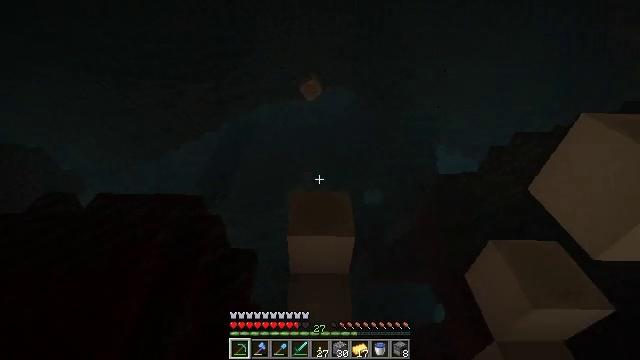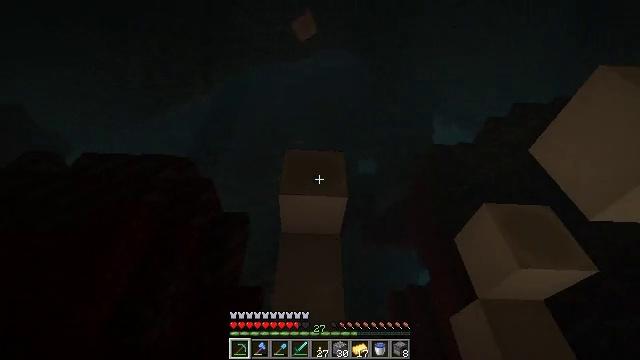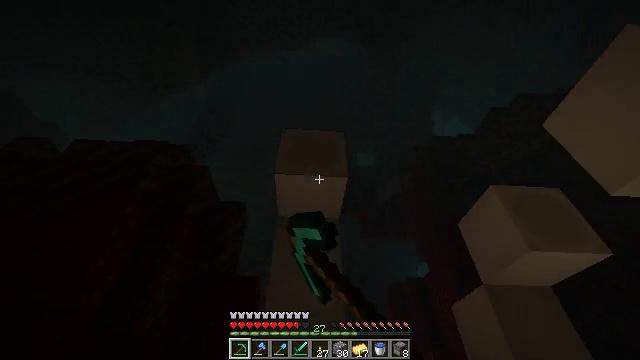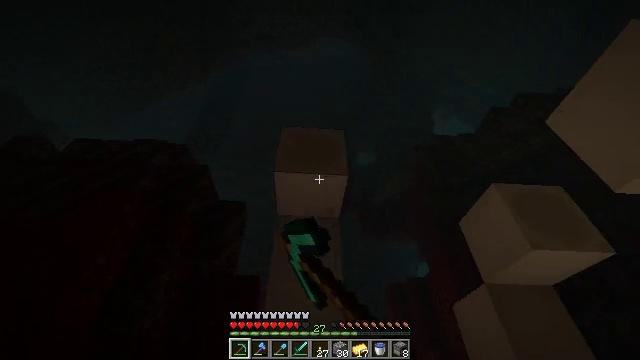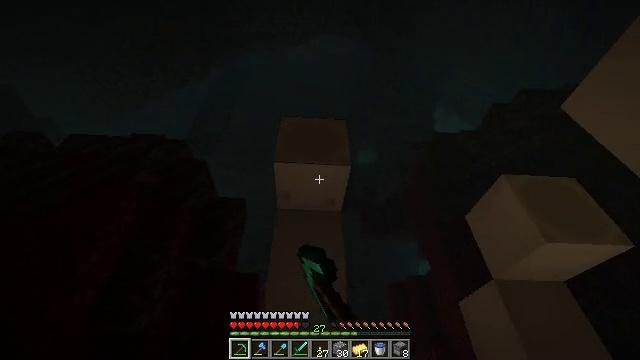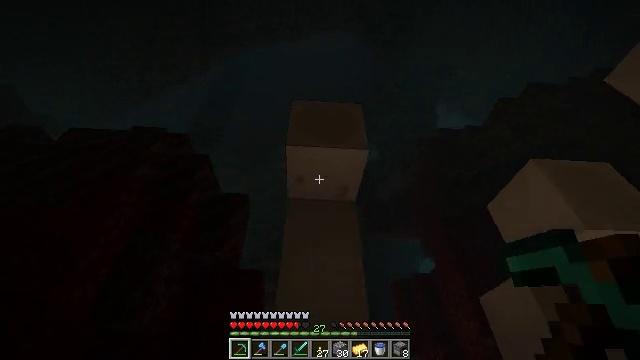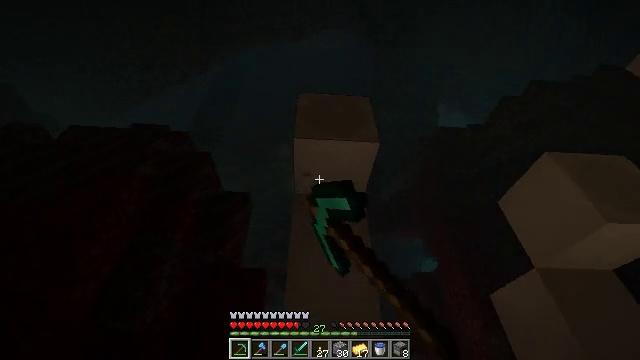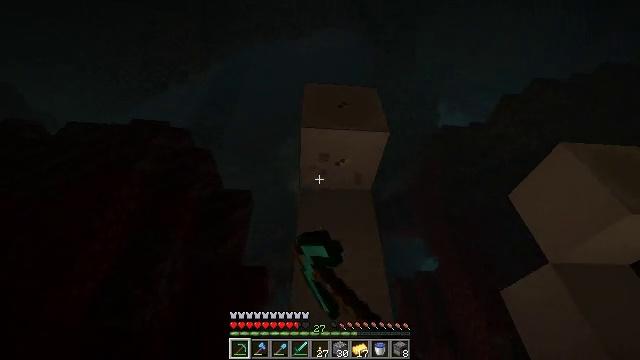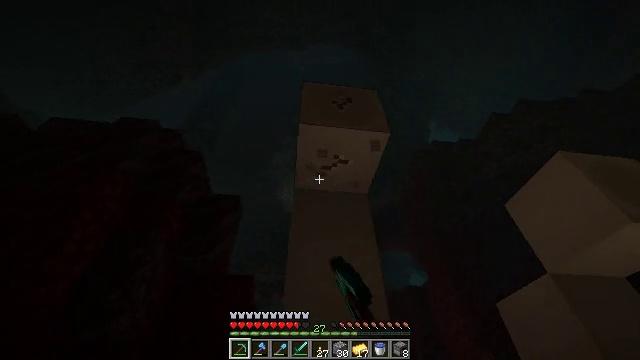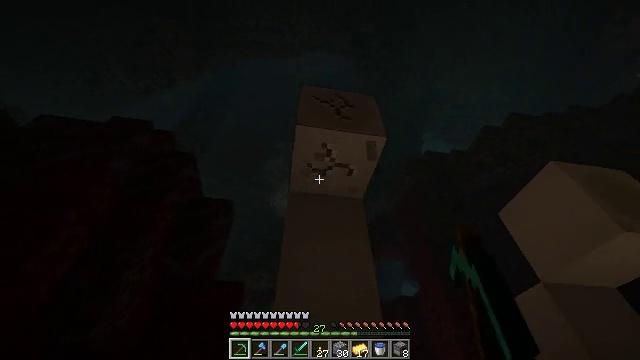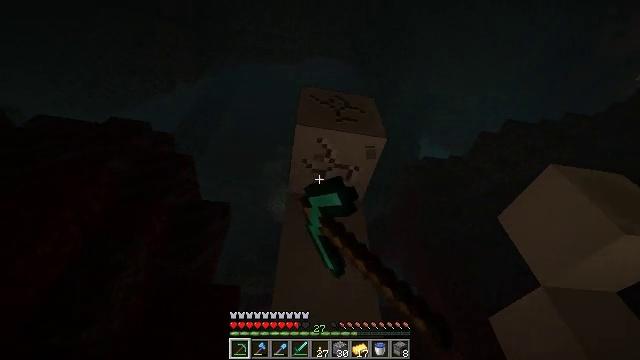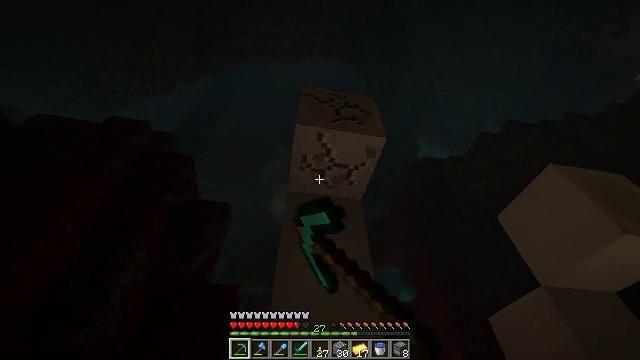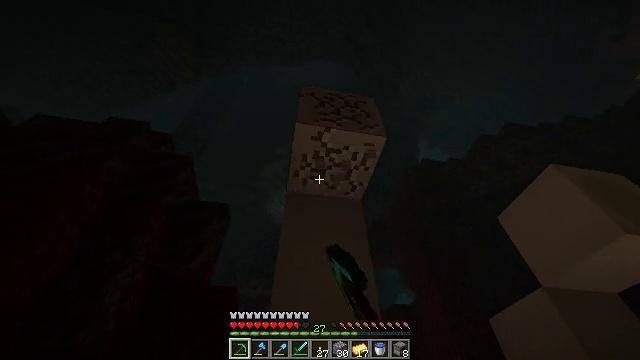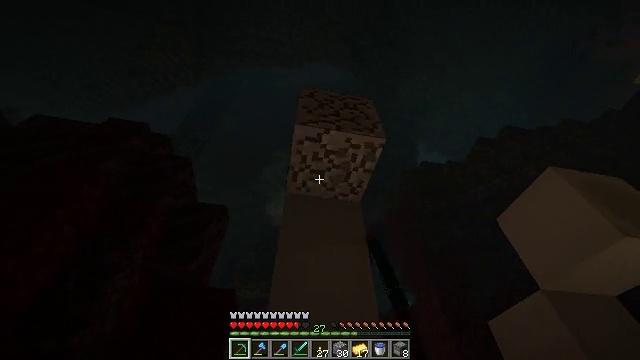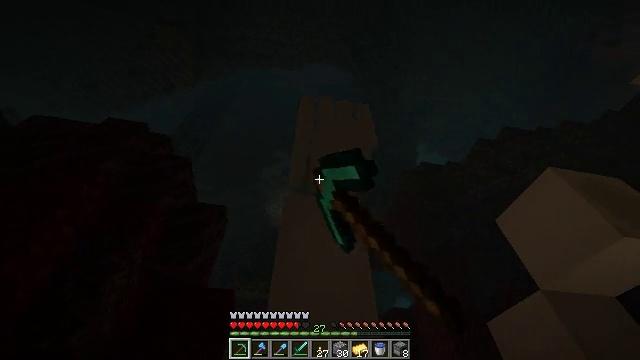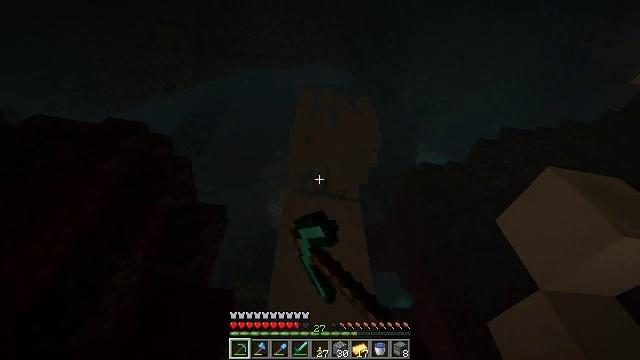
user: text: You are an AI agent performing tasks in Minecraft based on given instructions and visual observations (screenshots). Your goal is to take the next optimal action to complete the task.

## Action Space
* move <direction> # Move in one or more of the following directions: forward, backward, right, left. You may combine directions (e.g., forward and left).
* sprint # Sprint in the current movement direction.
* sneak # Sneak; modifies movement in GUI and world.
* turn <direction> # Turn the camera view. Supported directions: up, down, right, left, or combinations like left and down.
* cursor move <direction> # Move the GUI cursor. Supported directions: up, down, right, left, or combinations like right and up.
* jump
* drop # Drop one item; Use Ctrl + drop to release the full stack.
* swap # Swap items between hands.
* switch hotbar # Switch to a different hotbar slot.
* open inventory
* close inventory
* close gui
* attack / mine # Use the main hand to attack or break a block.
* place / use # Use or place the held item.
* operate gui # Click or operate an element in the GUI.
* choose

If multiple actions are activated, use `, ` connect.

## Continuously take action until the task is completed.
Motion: motion action
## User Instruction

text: Dig up the bone block in the desert or swamp biome.
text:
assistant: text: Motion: move forward, turn right and down, attack / mine
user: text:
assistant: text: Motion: move forward, turn down, attack / mine
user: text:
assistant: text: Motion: move forward, attack / mine
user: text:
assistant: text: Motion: move forward and move left, attack / mine
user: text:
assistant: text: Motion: move forward and move left, attack / mine
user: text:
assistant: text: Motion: move forward and move left, attack / mine
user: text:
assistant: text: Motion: move forward, attack / mine
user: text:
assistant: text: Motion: turn right and up, attack / mine
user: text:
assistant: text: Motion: turn right and up, attack / mine
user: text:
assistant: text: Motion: turn up, attack / mine
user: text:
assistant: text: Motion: attack / mine
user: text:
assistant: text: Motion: attack / mine
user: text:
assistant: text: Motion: attack / mine
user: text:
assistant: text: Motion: attack / mine
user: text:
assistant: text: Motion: attack / mine
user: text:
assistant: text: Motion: attack / mine
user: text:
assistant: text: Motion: attack / mine
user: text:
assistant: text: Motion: attack / mine
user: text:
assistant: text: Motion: turn down, attack / mine
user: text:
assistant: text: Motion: turn down, attack / mine
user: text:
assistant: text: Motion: turn down, attack / mine
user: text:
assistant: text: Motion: attack / mine
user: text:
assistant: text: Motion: attack / mine
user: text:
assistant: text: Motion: attack / mine
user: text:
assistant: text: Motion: attack / mine
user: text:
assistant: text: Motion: attack / mine
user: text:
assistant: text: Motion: attack / mine
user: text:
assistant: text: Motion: attack / mine
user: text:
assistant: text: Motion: attack / mine
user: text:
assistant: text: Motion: attack / mine